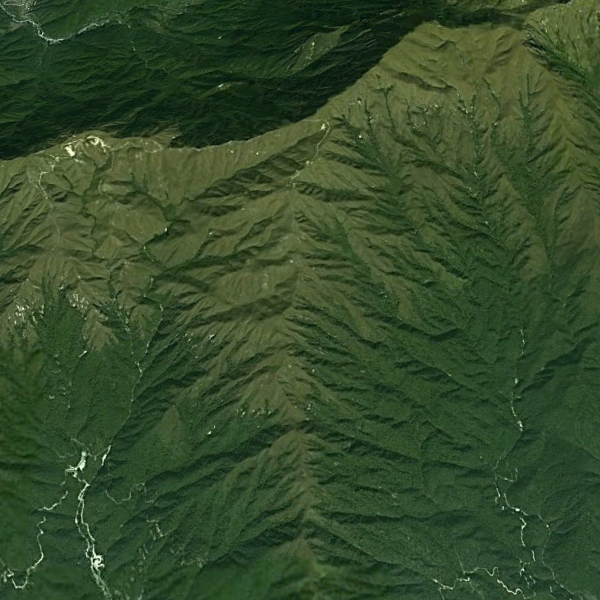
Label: Mountain